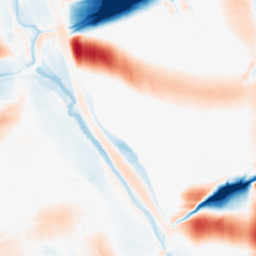
Category: morphological
Decomposition family: morphological_square
Decomposition parameters: operation: average
size: 50
Upsampling method: cubic_mitchell
Upsampling parameters: scale: 2
Upsampling scale: 2